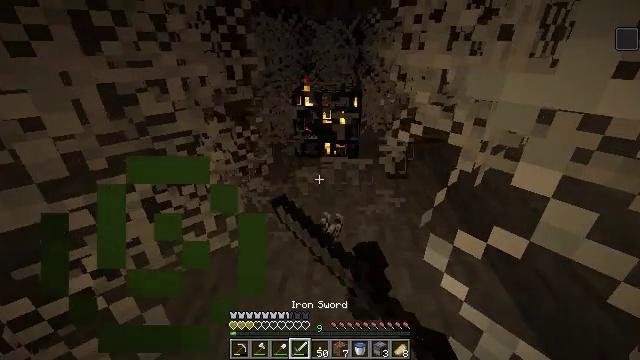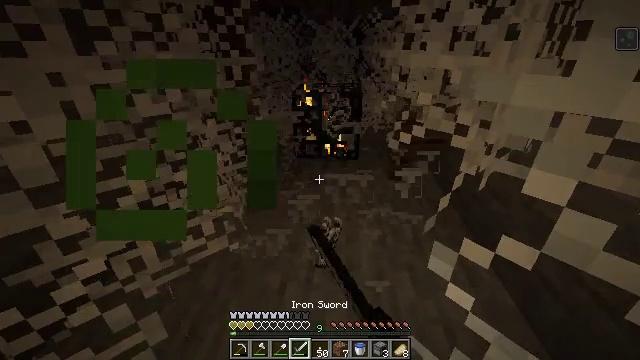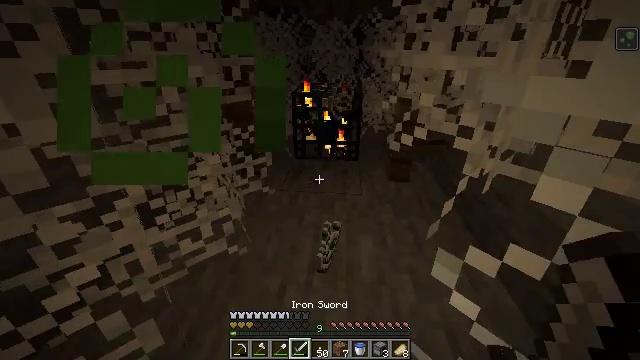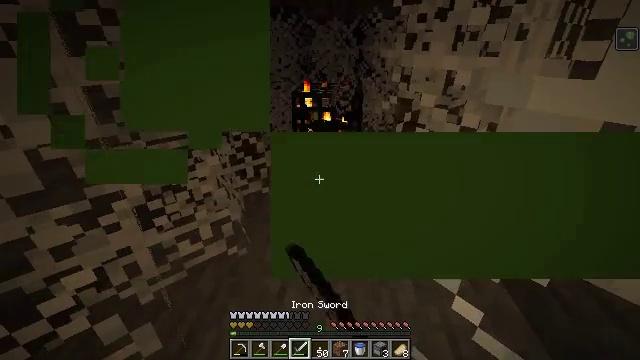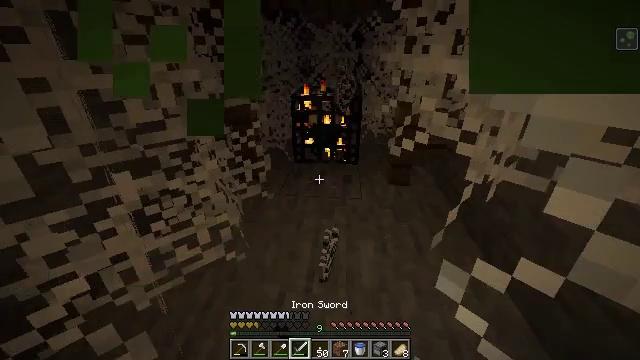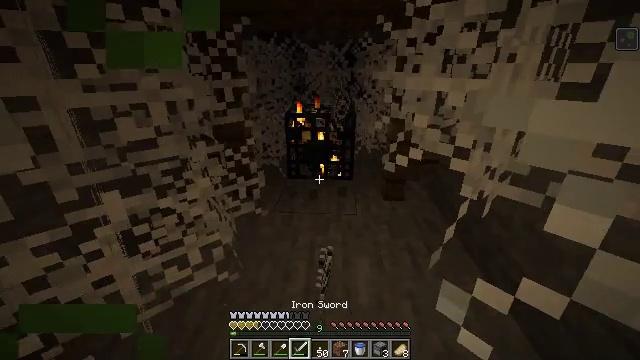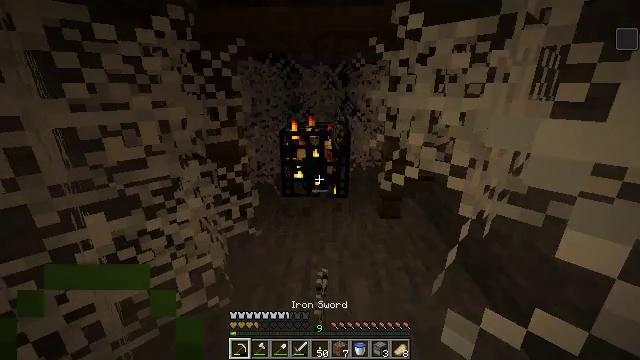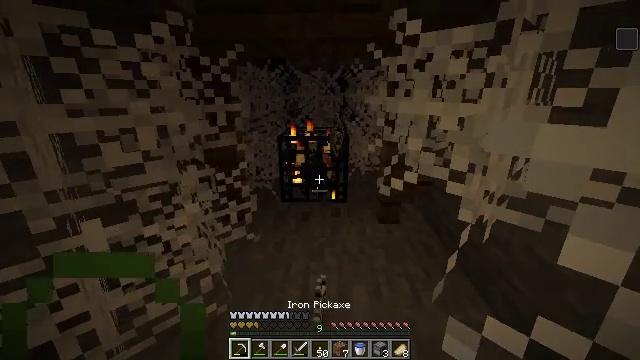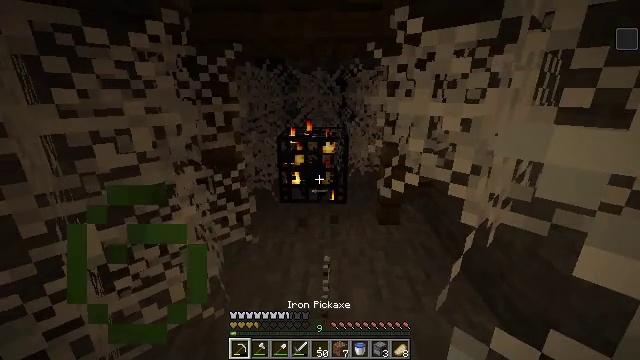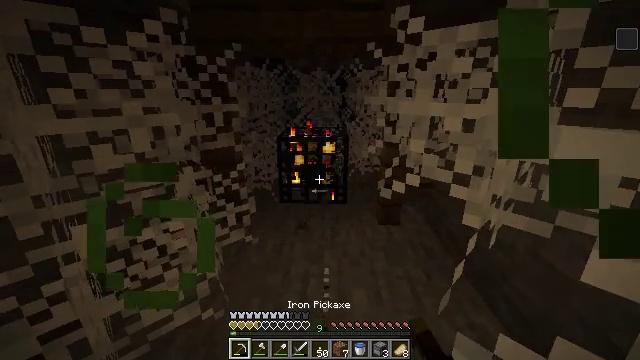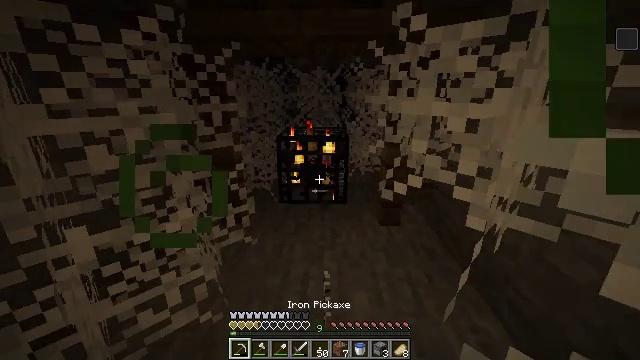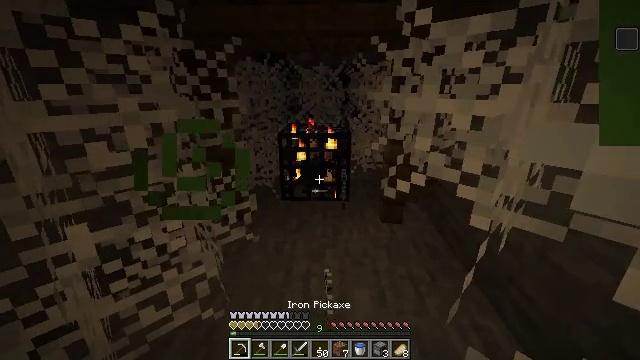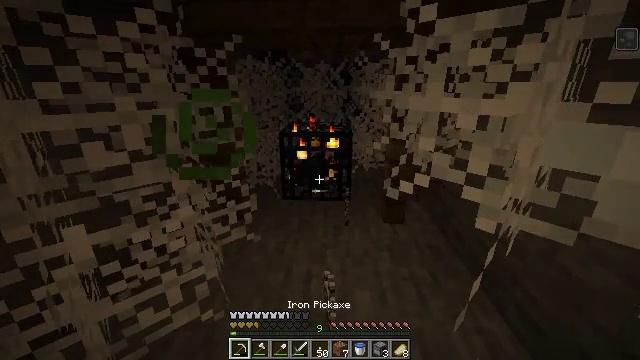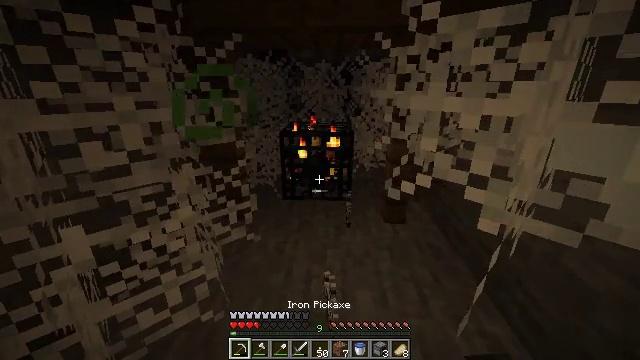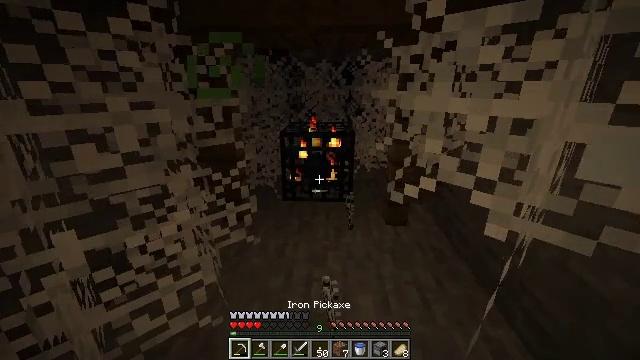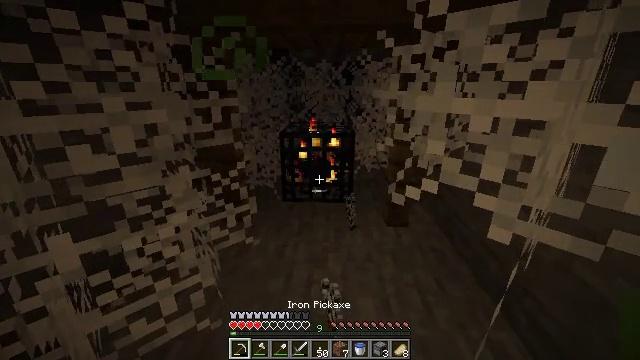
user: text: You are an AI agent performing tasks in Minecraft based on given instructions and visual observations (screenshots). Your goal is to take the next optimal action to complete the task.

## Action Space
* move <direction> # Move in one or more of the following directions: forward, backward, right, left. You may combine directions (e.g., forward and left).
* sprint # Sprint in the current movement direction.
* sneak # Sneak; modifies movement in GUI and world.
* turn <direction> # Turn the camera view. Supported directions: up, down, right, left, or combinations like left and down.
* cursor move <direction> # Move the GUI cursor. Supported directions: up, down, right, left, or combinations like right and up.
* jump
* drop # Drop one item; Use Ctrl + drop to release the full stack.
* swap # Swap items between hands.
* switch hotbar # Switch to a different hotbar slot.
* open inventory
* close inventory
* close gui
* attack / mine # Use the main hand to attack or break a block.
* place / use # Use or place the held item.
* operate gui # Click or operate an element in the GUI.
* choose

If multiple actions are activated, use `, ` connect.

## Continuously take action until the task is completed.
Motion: motion action
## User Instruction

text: Collect the spawner block.
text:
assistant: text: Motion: move forward, attack / mine
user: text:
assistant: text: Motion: move forward, attack / mine
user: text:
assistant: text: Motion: move forward, attack / mine
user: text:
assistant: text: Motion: move forward, attack / mine
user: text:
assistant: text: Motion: move forward, turn right and up, attack / mine
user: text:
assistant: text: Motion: move forward, turn right and up, switch to hotbar 1
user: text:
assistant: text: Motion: move forward, turn up, switch to hotbar 1
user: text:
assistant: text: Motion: move forward, attack / mine, switch to hotbar 1
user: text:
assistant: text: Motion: move forward, attack / mine, switch to hotbar 1
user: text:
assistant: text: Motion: move forward, attack / mine
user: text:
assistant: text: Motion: move forward, attack / mine
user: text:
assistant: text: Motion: move forward, attack / mine
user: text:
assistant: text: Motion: move forward, attack / mine
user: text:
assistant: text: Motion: move forward, attack / mine
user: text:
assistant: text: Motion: move forward, attack / mine
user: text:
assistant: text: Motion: move forward, attack / mine
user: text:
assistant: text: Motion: move forward, attack / mine
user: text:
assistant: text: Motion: move forward, attack / mine
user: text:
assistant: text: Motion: move forward, attack / mine
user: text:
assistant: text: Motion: move forward, attack / mine
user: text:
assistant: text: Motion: move forward, attack / mine
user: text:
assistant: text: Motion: move forward, attack / mine
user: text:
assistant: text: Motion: move forward, attack / mine
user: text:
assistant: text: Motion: move forward, attack / mine
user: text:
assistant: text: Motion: move forward, attack / mine
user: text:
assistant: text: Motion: move forward, attack / mine
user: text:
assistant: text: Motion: move forward, attack / mine
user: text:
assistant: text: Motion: move forward, attack / mine
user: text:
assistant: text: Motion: move forward, attack / mine
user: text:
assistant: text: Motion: move forward, attack / mine